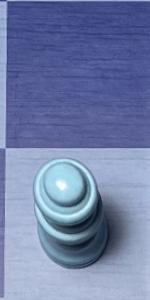
Label: Queen_White